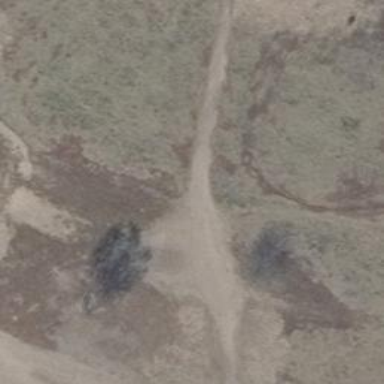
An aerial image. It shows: Path with grade 5 tracktype.